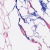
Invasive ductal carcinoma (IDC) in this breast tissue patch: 0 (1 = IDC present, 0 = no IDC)